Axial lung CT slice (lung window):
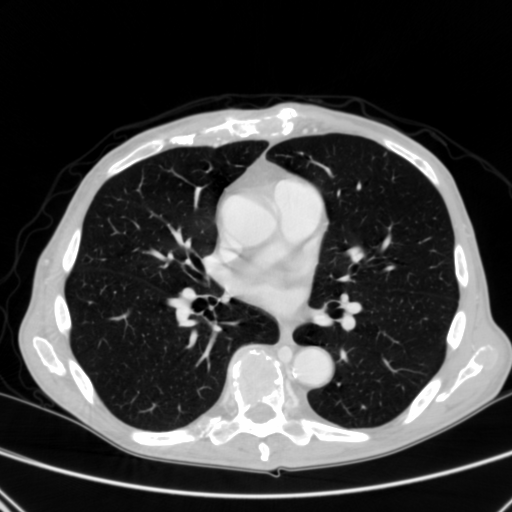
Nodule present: yes
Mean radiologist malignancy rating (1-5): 2.5